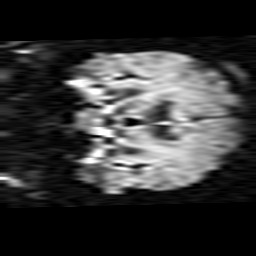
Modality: TRACE
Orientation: coronal
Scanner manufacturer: siemens
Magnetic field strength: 1.5 T
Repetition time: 8.7 s
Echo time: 0.119 s